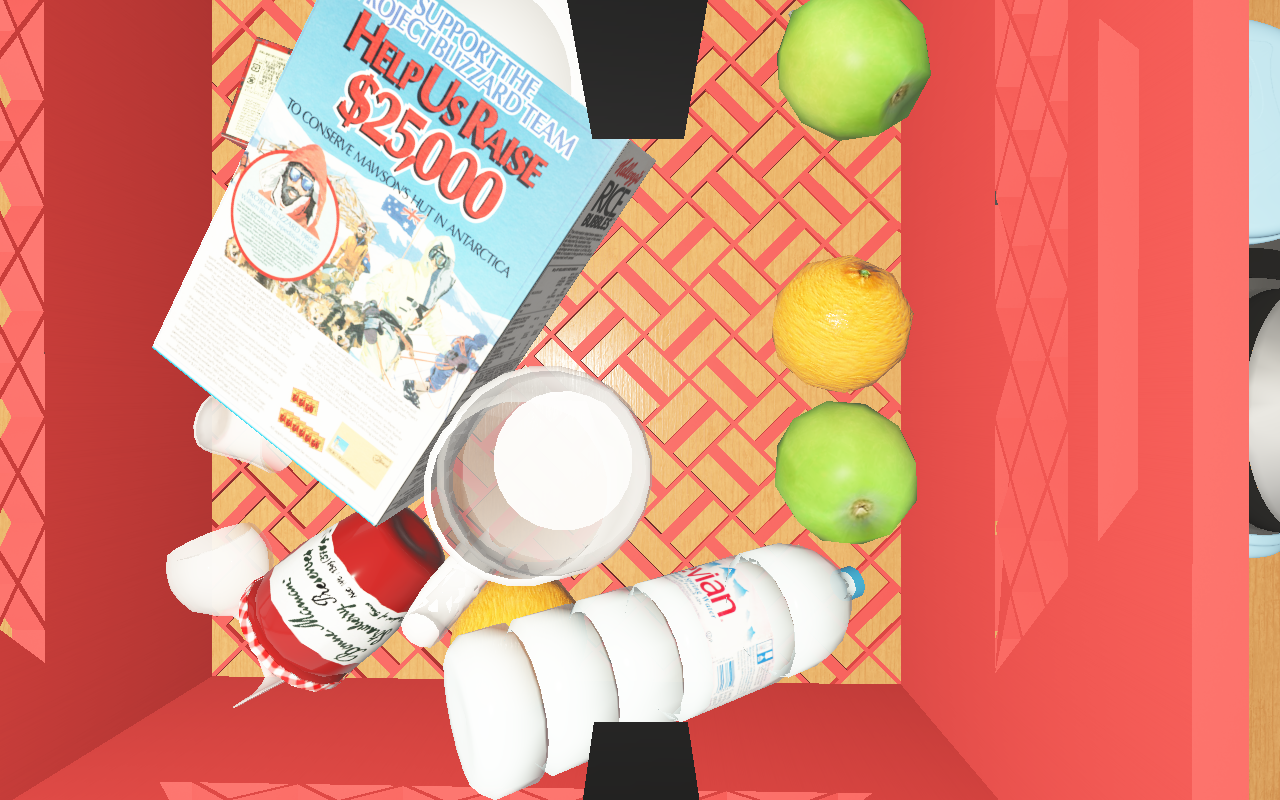
Objects in the scene:
apple
apple
orange
orange
plate
jam jar
cereal box